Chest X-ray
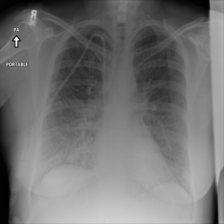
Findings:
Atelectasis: negative
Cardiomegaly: negative
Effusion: negative
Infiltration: negative
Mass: negative
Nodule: negative
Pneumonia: negative
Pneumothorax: negative
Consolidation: negative
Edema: positive
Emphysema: negative
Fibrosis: negative
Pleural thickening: negative
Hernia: negative